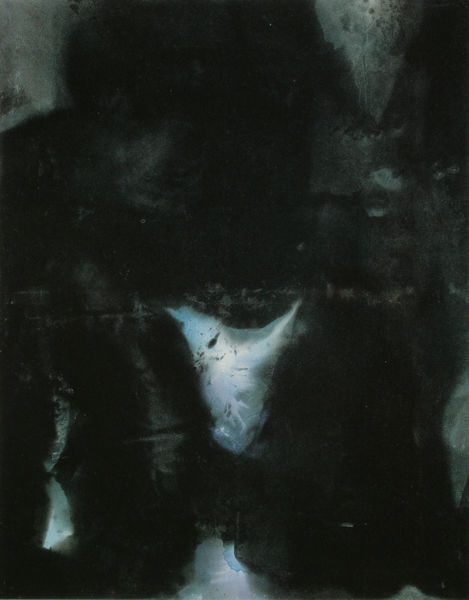
Titel: Schwarz-Meditativ
Künstler: Fred Thieler
Institution: Privatbesitz
Schlagwörter: blau, dunkel, schatten, wasser, weiß, aquarell, dreieck, frau, grau, nacht, schwarz, gesicht, mensch, natur, düster, abstrakt, fläche, modern, strom, gewalt, kissen, melancholie, foto, fotografie, tinte, photo, verschwommen, unterhose, undeutlich, metallisch, röntgen, keeffe, depression, o'eeffe, meditativ